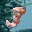
Label: 3